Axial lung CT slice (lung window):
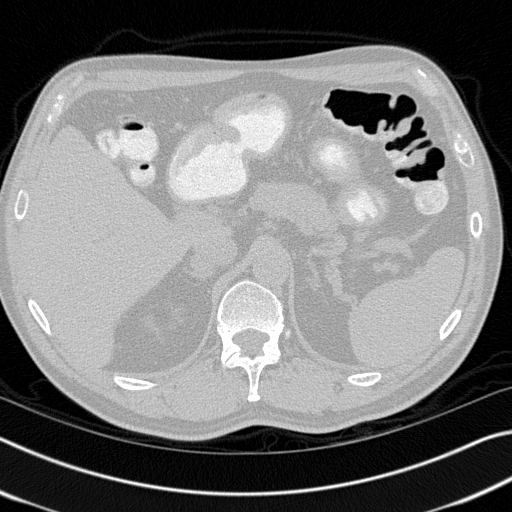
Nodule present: no